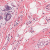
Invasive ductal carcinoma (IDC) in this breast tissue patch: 0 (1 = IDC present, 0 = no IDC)